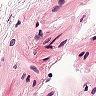
Metastatic tissue present: no